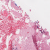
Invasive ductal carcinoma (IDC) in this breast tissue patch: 0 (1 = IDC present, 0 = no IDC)